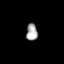
Tissue: prostate
Cell type: Epithelial cells
Senescence score: 0.3198
Nuclear area (px): 192
Mean DAPI intensity: 163.161